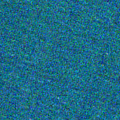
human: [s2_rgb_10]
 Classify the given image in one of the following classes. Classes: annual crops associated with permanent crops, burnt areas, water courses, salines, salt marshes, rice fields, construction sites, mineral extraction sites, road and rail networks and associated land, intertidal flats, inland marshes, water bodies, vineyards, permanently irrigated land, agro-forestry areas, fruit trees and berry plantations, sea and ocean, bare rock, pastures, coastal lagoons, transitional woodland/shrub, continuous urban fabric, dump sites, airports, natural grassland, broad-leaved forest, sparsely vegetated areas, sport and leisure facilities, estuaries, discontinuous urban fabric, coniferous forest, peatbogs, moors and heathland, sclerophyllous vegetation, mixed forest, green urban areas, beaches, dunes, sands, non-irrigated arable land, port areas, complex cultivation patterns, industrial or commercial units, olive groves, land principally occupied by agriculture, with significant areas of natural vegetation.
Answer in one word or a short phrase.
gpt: sea and ocean